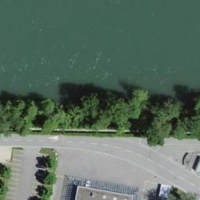
EUNIS habitat code: 15
Species observed at this site:
Cornus sanguinea
Corylus avellana